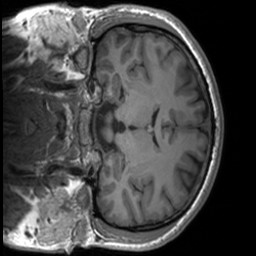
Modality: T1w
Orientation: coronal
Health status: healthy
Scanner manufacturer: siemens
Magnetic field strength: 3 T
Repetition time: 1.9 s
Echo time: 0.00226 s